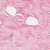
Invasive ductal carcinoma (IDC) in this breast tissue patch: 0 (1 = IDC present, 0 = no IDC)